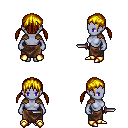
a pixel art fantasy rpg character, female body template, dark elf, purple skin, leather shoulder armor, robe skirt, blonde twin-tailed hairstyle, gold boots, dagger, four views (front, back, left, right), 2x2 character sprite sheet, small pixel art, hard edges, no anti-aliasing